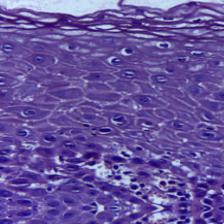
Diagnosis: Normal